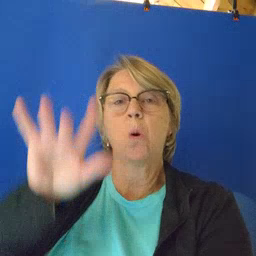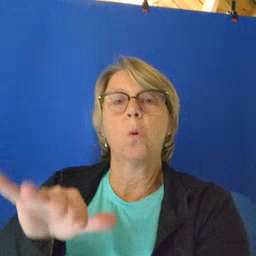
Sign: snow